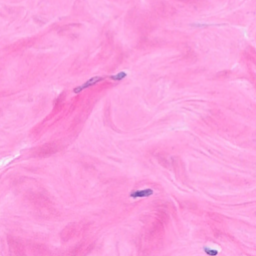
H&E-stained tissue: Breast